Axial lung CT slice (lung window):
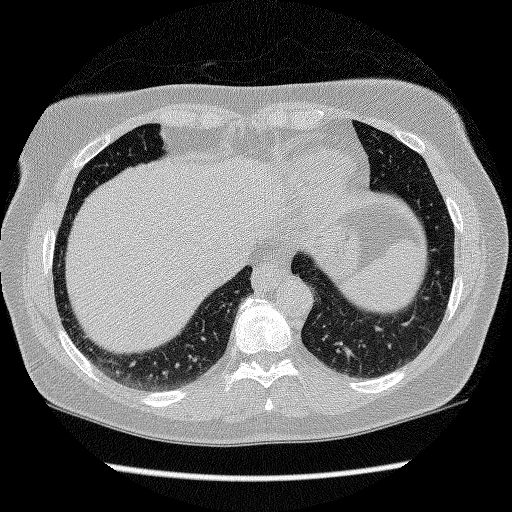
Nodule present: no